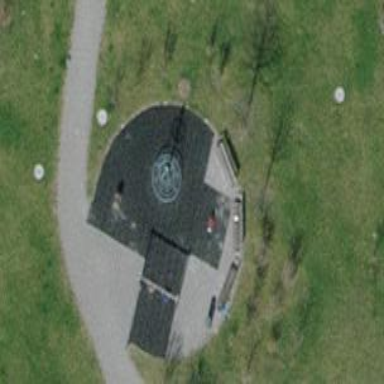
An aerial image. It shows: Playground with springy equipment.